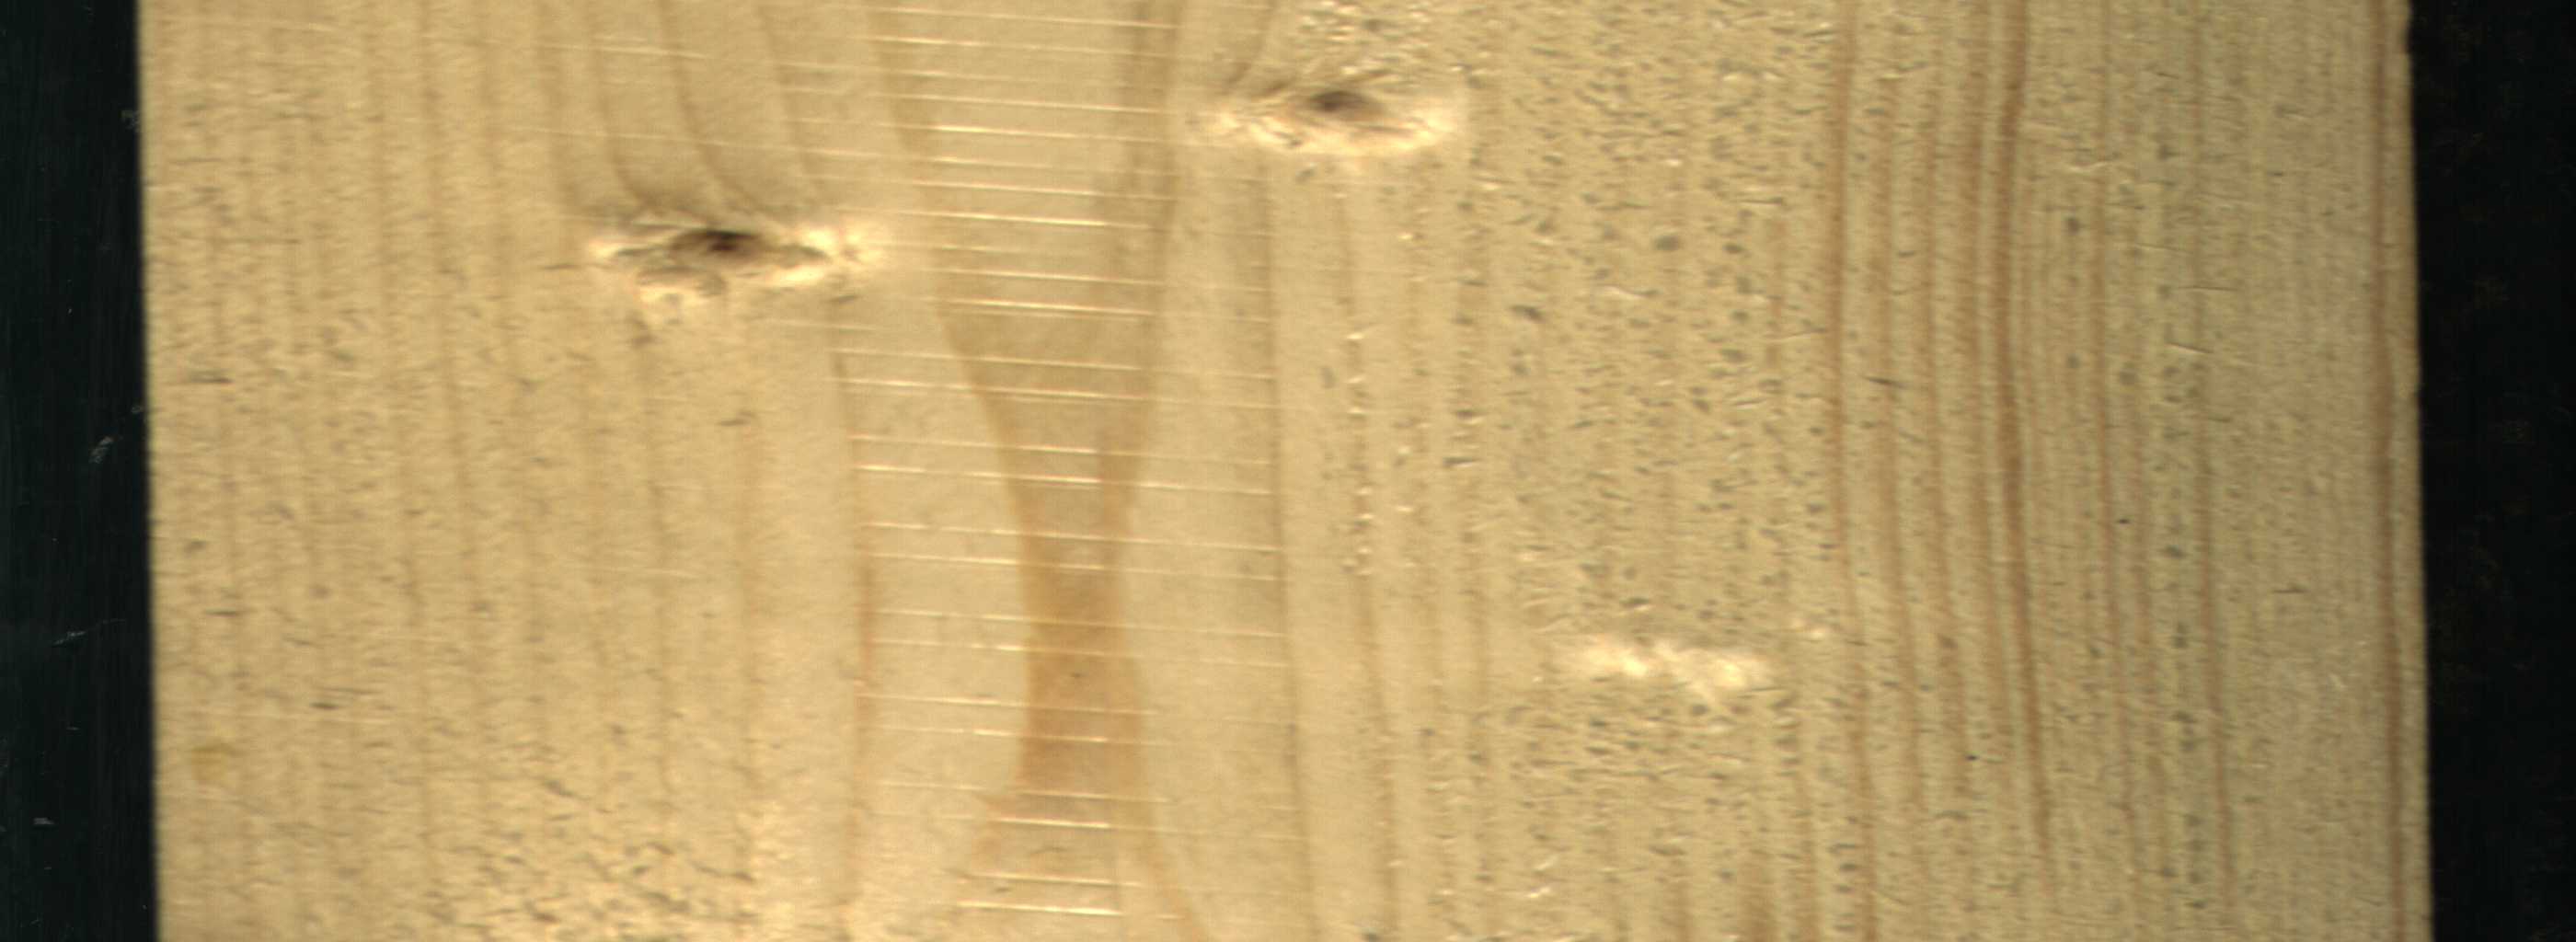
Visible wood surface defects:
Live_Knot
Live_Knot